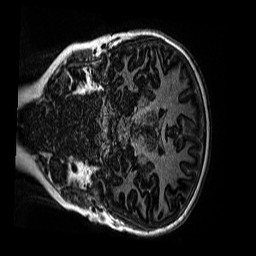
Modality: MP2RAGE
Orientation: coronal
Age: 9
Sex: female
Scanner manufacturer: siemens
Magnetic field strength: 3 T
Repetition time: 4 s
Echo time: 0.00299 s